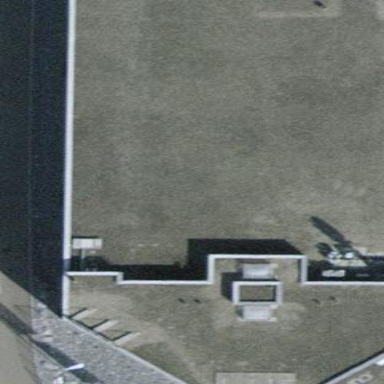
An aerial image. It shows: Commercial building.